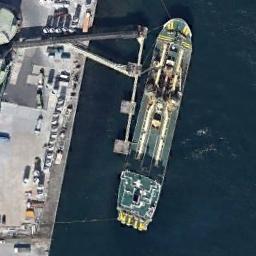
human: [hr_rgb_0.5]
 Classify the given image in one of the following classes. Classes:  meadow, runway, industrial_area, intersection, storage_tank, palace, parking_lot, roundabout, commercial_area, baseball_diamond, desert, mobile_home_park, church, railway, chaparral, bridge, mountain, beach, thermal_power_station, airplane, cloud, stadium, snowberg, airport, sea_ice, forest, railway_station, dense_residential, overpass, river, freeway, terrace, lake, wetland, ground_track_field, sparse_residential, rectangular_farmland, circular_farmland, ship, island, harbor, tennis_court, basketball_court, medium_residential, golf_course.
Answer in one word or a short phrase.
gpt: ship